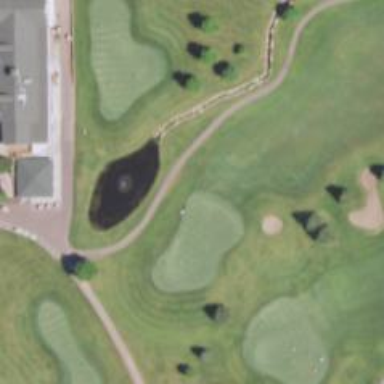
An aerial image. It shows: View of golf hole.